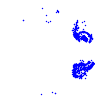
Particle: kaon